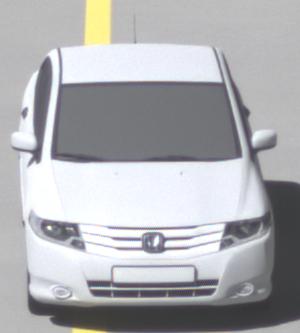
Make: Honda
Model: City
Detailed model: Gen. 6
Model produced from: 2008
Model produced until: 2013
Doors: 4
Color: white
Road condition: dry road
Daytime: midday
Contrast: high contrast